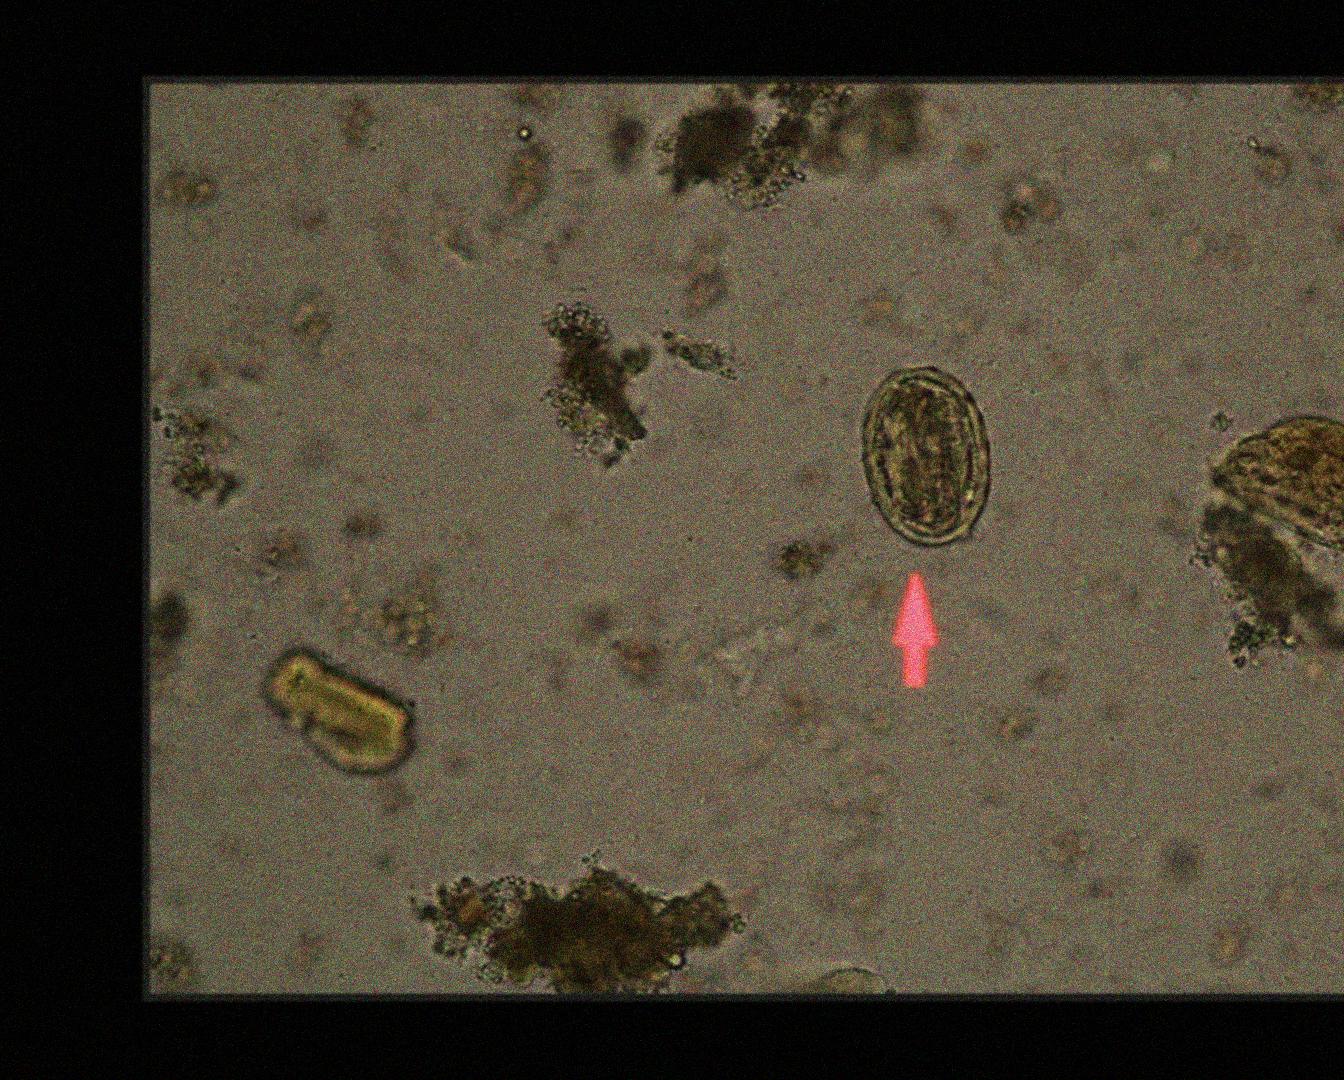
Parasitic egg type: Ascaris lumbricoides